Question: when other condition like +180 and -180, it turns rigtht.
when 0 should be in the right, it did't appear.
The website's results is the same without the right 0
<URL>
I've read the code of geoaxes and try another method to show the 0 in the rigtht.
If use the matplotlib method the results more wrong.
If use Cartopy map gridlines and tick labels, results is the same.
<URL>
'''
#===================================================
#plot the world map central 180
#===================================================
import matplotlib.pyplot as plt
import cartopy.crs as ccrs
import cartopy.feature as cfeature
from cartopy.mpl.ticker import LongitudeFormatter, LatitudeFormatter
def make_map(scale):
fig=plt.figure(figsize=(8, 10))
ax=plt.axes(projection=ccrs.PlateCarree(central_longitude=180))
ax.set_global()
land = cfeature.NaturalEarthFeature('physical', 'land', scale,edgecolor='face',
facecolor=cfeature.COLORS['land'])
ax.add_feature(land, facecolor='0.75')
ax.coastlines(scale)
#===set tick
ax.set_xticks([0, 60, 120, 180, 240, 300, 360], crs=ccrs.PlateCarree())
ax.set_yticks([-90, -60, -30, 0, 30, 60, 90], crs=ccrs.PlateCarree())
lon_formatter = LongitudeFormatter(zero_direction_label=False)
lat_formatter = LatitudeFormatter()
ax.xaxis.set_major_formatter(lon_formatter)
ax.yaxis.set_major_formatter(lat_formatter)
#=====set grid
#gl = ax.gridlines()
ax.grid()
return fig,ax
fig,ax=make_map(scale='110m')
'''

How do I get the 0 to show up on the right side of the axis?
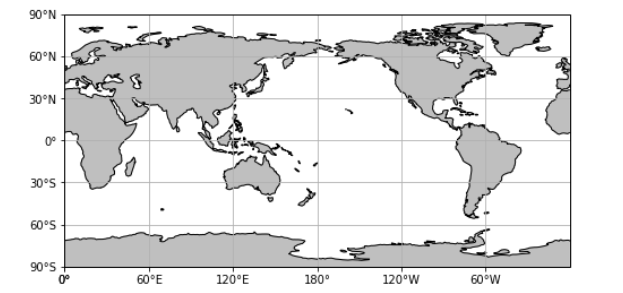
Answer: To me it looks like the zero that is supposed to appear on the right is shown on the left as well; note how that ticklabel is a little bolder than the others?!
<URL>
The reason seems that 360 % 360 == 0, so the tick revolves around to the start.
A workaround would be to set the last tick slightly shifted, like
'''
[0, 60, 120, 180, 240, 300, 359.<PHONE>]
'''
or
'''
[0, 60, 120, 180, -120, -60, -1e-10]
'''
Example:
'''
import matplotlib.pyplot as plt
import cartopy.crs as ccrs
import cartopy.feature as cfeature
from cartopy.mpl.ticker import LongitudeFormatter, LatitudeFormatter
def make_map(scale):
fig=plt.figure(figsize=(8, 6))
ax=plt.axes(projection=ccrs.PlateCarree(central_longitude=180))
ax.set_global()
land = cfeature.NaturalEarthFeature('physical', 'land', scale,edgecolor='face',
facecolor=cfeature.COLORS['land'])
ax.add_feature(land, facecolor='0.75')
ax.coastlines(scale)
ax.set_xticks([0, 60, 120, 180, 240, 300, 359.<PHONE>], crs=ccrs.PlateCarree())
ax.set_yticks([-90, -60, -30, 0, 30, 60, 90], crs=ccrs.PlateCarree())
lon_formatter = LongitudeFormatter(zero_direction_label=True)
lat_formatter = LatitudeFormatter()
ax.xaxis.set_major_formatter(lon_formatter)
ax.yaxis.set_major_formatter(lat_formatter)
ax.grid()
return fig,ax
fig,ax=make_map(scale='110m')
plt.show()
'''
<URL>